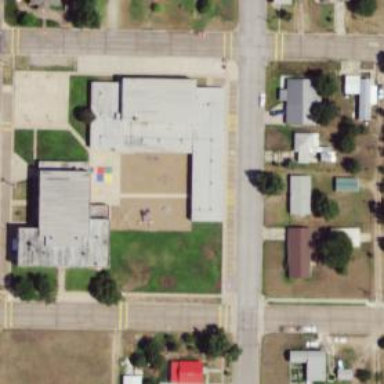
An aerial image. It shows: School.